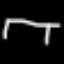
Label: bed